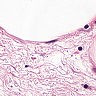
Metastatic tissue present: no